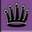
Piece: bQ